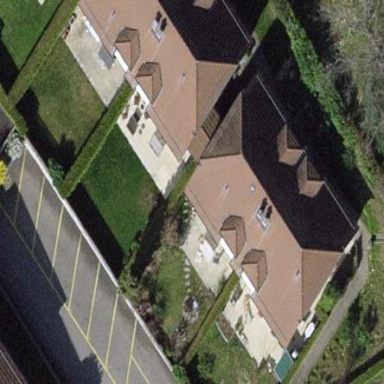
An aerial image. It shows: Half-hipped roof semidetached house.